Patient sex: F
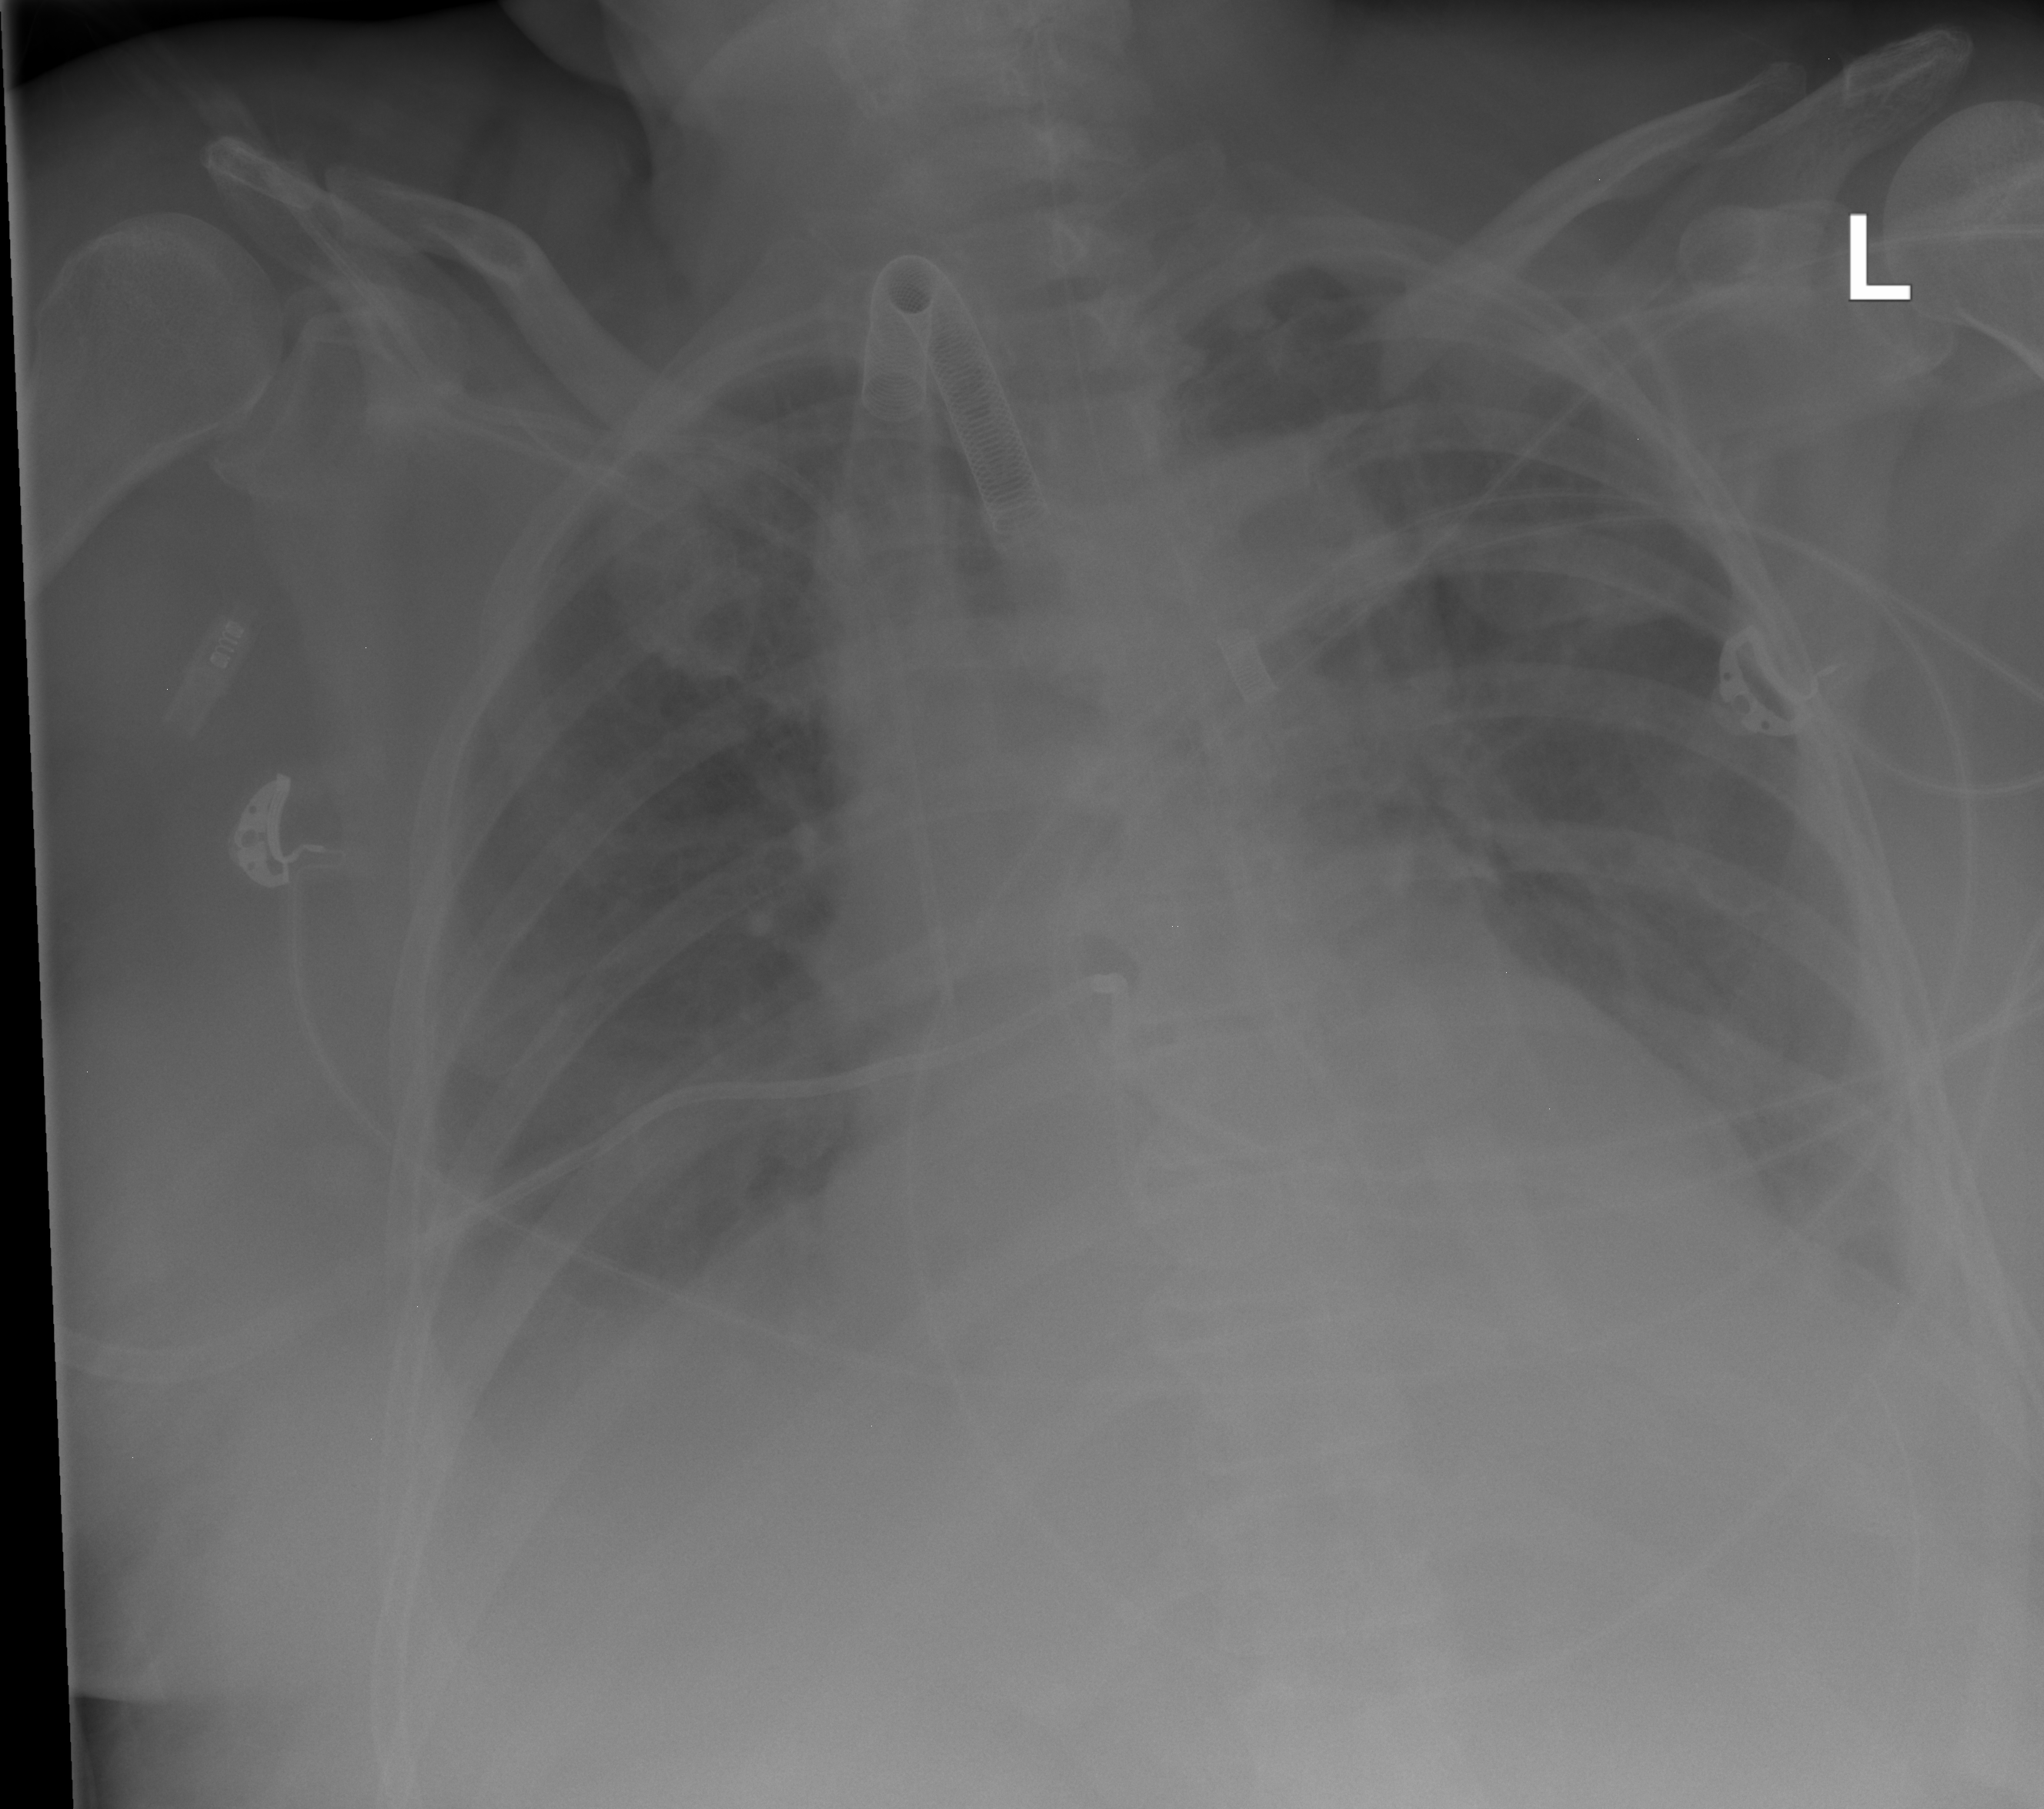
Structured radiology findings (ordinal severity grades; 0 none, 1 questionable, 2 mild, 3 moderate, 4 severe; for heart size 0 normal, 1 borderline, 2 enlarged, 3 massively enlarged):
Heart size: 2
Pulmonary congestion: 0
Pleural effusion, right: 2
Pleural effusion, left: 2
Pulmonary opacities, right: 0
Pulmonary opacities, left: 0
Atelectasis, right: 2
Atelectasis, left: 2